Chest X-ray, AP view. Patient: 7 years old, sex M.
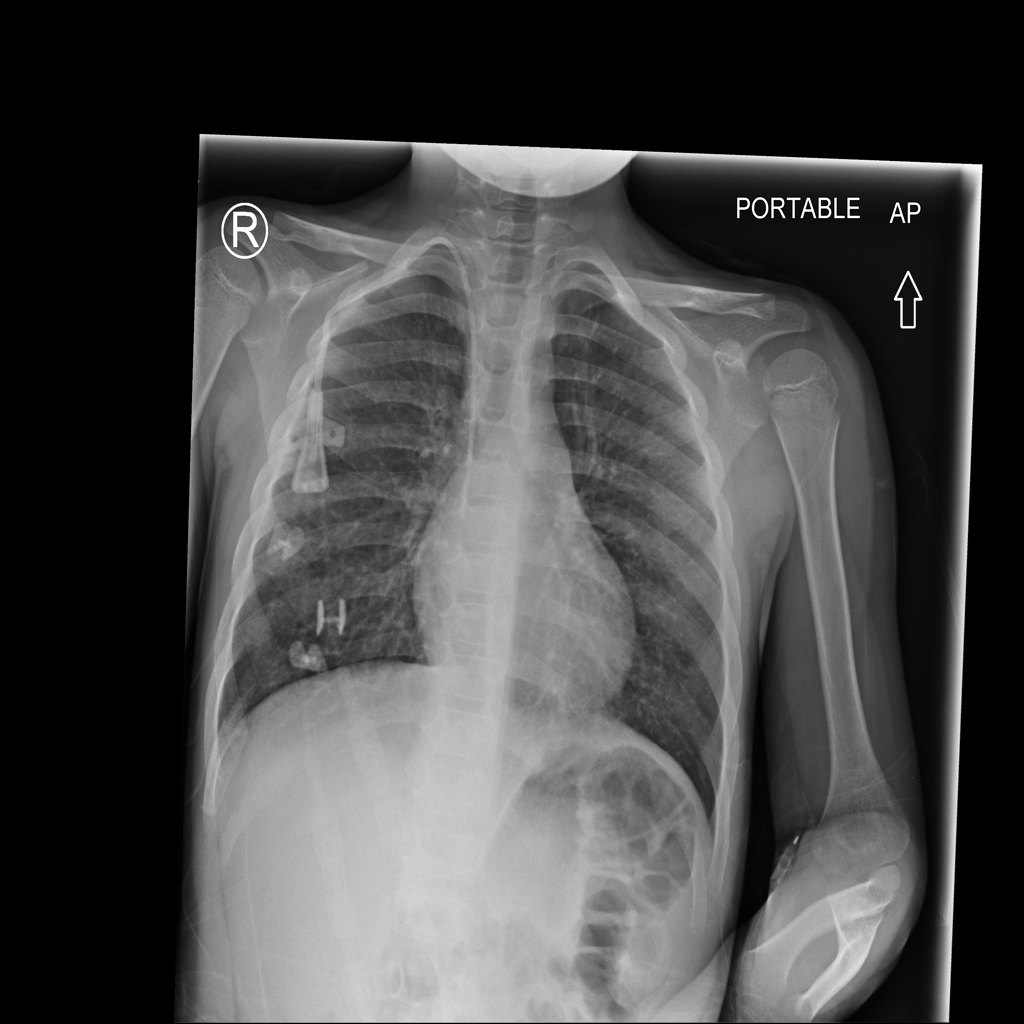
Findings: No Finding